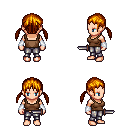
a pixel art fantasy rpg character, female body template, human, light skin, brown pirate shirt, metal pants, dark blonde twin-tailed hairstyle, white cloth bracers, dagger, four views (front, back, left, right), 2x2 character sprite sheet, small pixel art, hard edges, no anti-aliasing